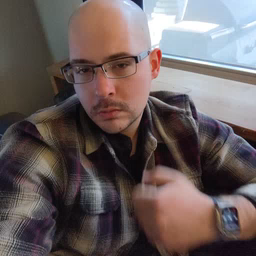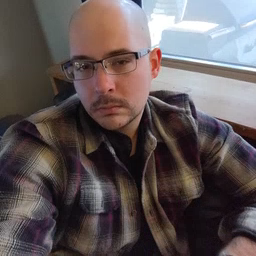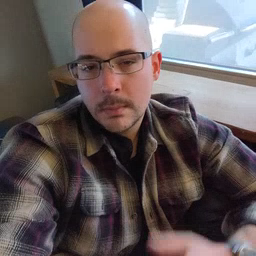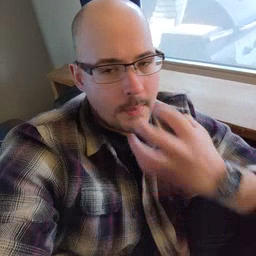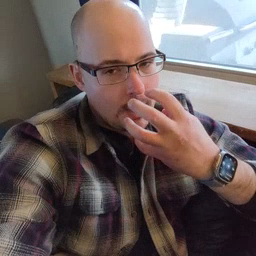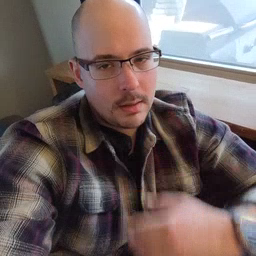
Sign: mad